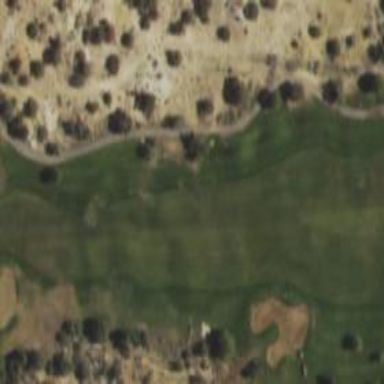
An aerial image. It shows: Area of rough grass used for golf.